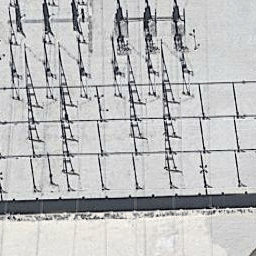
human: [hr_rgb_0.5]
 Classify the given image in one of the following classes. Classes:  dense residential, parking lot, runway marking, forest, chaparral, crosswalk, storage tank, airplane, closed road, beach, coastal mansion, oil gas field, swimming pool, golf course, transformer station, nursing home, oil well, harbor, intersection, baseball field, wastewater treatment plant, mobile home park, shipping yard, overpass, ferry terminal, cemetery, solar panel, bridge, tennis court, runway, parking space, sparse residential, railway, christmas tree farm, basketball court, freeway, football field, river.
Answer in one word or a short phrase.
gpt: transformer station